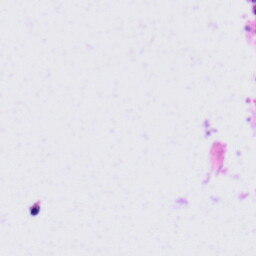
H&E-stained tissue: Tonsil